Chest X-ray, PA view. Patient: 60 years old, sex F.
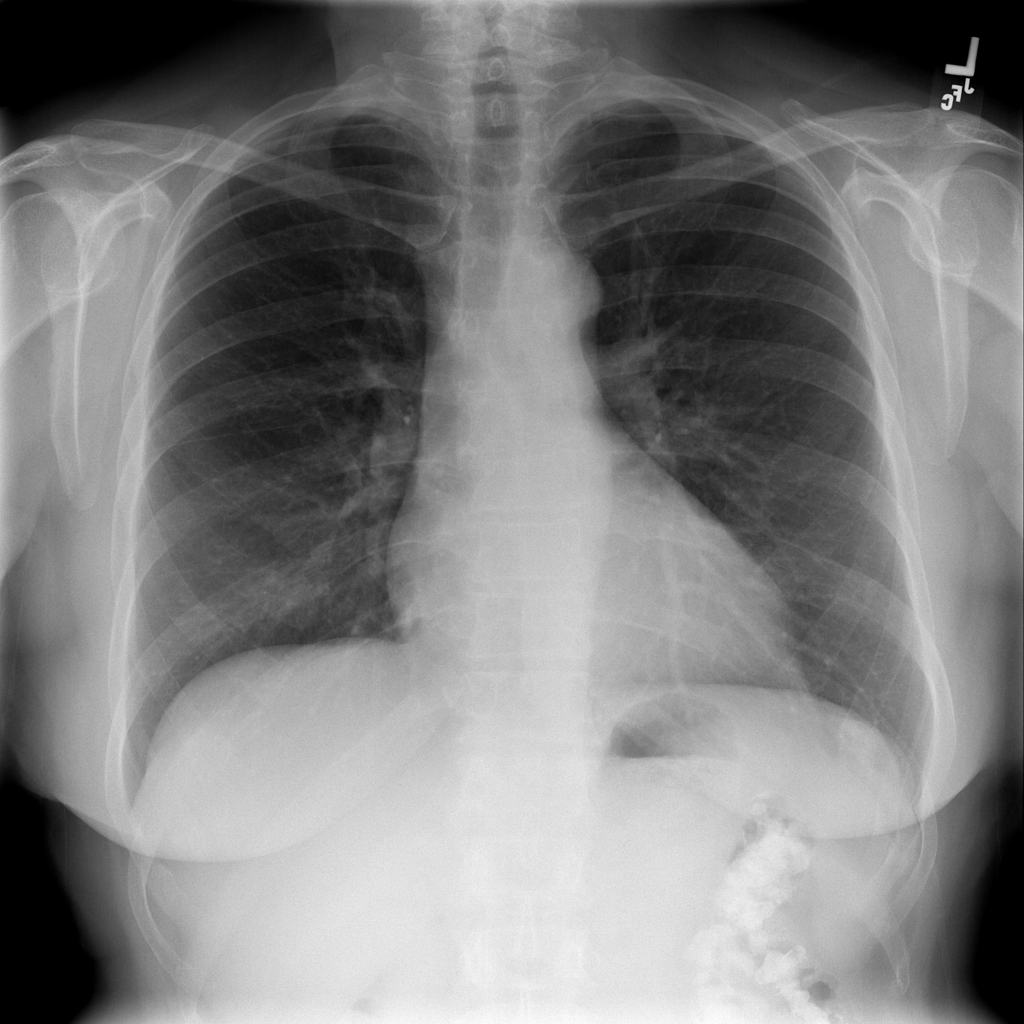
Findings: No Finding